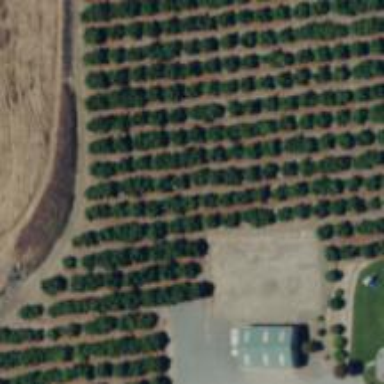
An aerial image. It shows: Orchard.